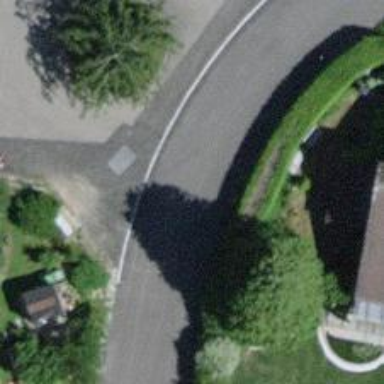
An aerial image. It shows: Paved footway.